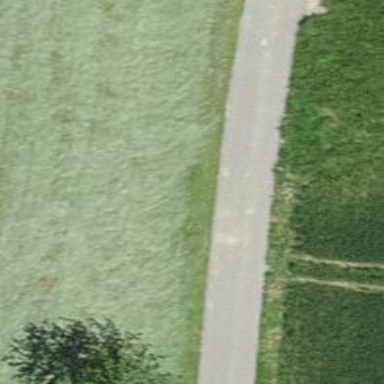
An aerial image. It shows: Well-maintained track road with grade 1 tracktype.